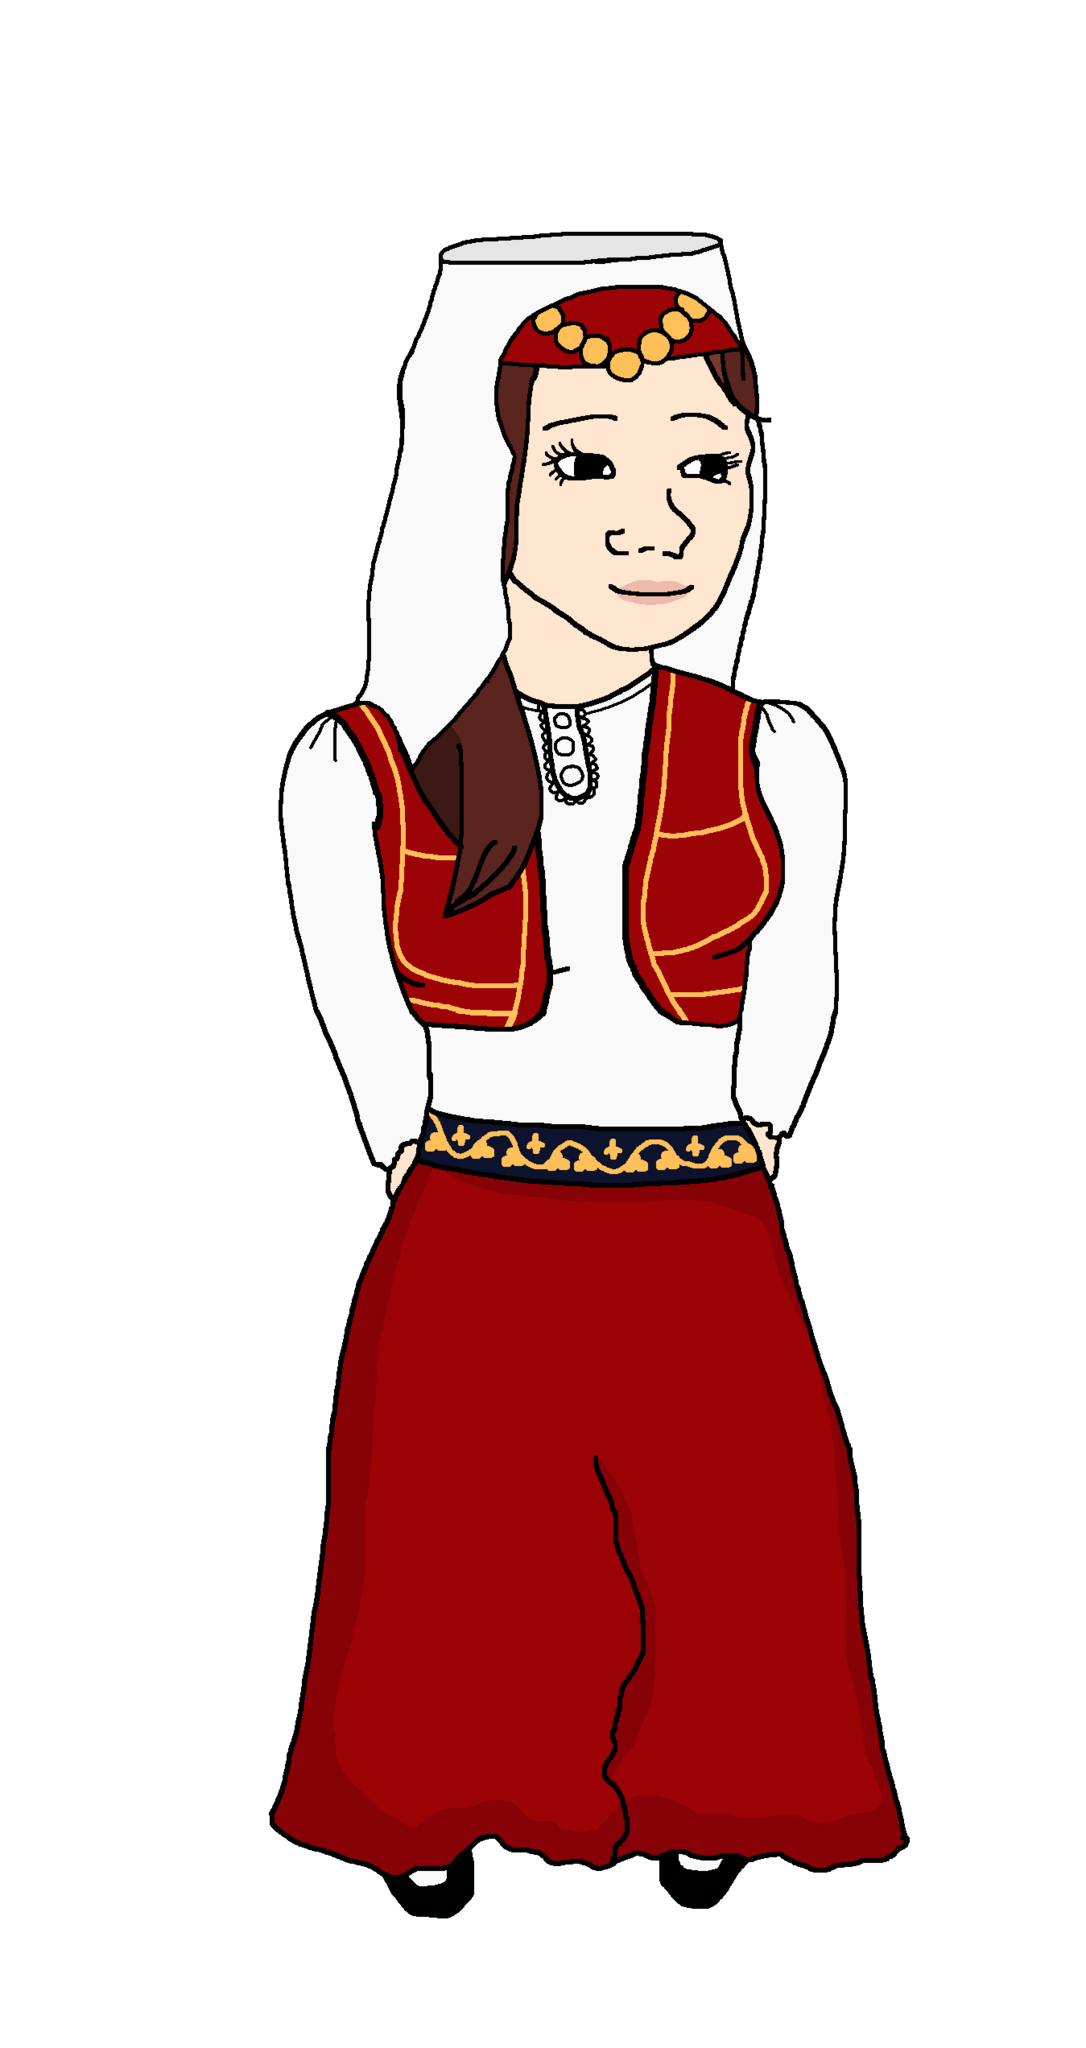
Label: 5_Trad_Wife